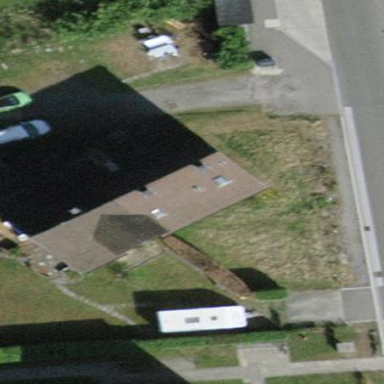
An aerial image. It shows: Semi-detached house.